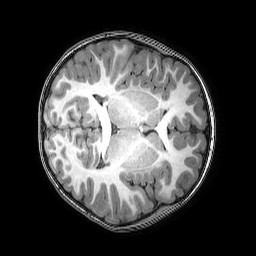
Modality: T1w
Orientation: axial
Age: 6
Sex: female
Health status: healthy